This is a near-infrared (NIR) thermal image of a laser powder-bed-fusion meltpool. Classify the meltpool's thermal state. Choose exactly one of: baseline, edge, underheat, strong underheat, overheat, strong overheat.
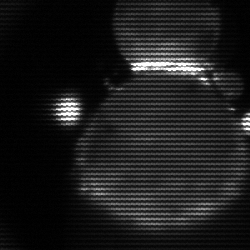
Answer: edge